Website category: sports
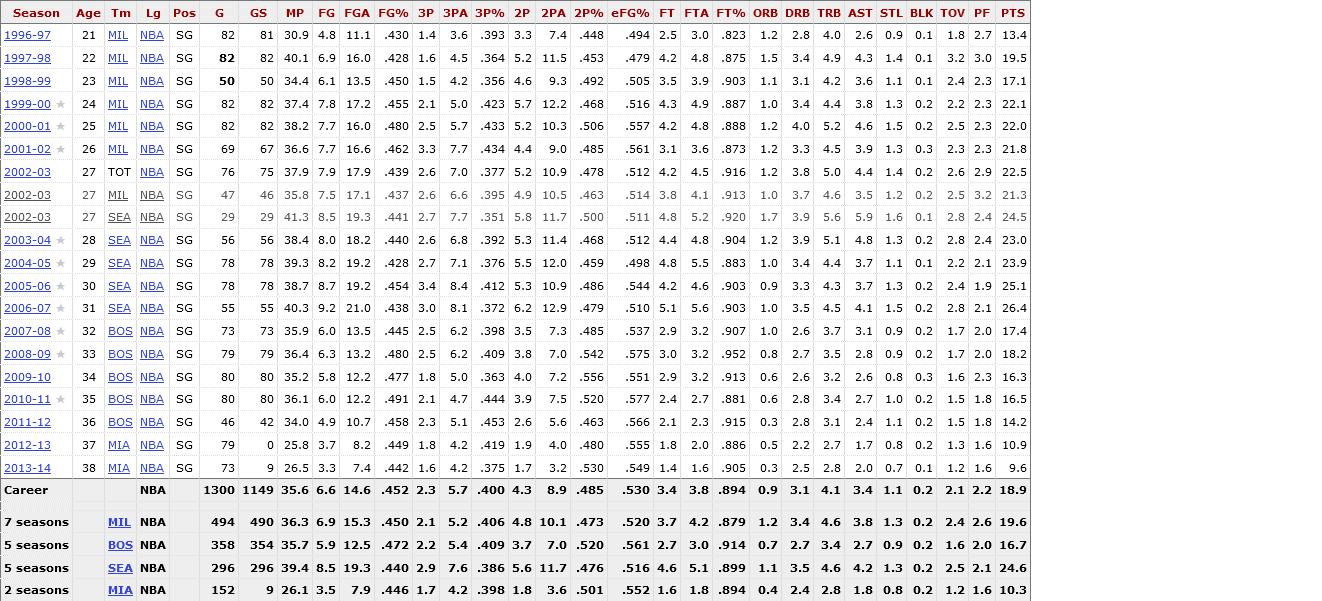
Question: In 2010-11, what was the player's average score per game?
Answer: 16.5

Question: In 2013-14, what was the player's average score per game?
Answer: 9.6

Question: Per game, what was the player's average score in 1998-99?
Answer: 17.1